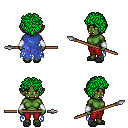
a pixel art fantasy rpg character, female body template, orc, green skin, blue tattered cape, red pants, green curly afro hairstyle, white cloth bracers, gray slippers, spear, four views (front, back, left, right), 2x2 character sprite sheet, small pixel art, hard edges, no anti-aliasing